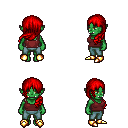
a pixel art fantasy rpg character, female body template, orc, green skin, maroon pirate shirt, teal pants, red left-swept hairstyle, gold boots, four views (front, back, left, right), 2x2 character sprite sheet, small pixel art, hard edges, no anti-aliasing